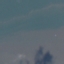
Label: SeaLake